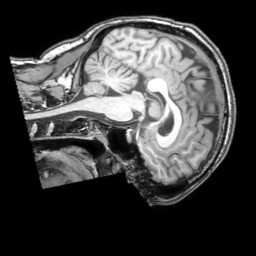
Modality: T1w
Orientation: sagittal
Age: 31
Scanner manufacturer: philips
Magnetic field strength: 3 T
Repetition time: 0.007 s
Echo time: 0.003501 s